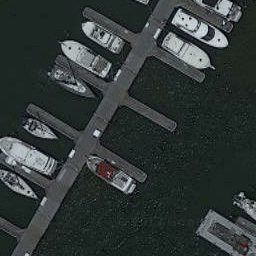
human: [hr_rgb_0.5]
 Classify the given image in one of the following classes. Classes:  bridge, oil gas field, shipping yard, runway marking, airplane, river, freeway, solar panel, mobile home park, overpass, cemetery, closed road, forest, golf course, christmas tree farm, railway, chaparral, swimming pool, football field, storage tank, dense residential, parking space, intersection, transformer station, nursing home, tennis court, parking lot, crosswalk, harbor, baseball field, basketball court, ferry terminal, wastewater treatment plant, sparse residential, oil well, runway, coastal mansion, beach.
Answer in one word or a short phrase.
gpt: harbor